Field crop: maize
Growth stage: 2
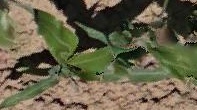
Species: maize